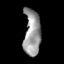
Tissue: skin
Cell type: T cells
Senescence score: 0.8583
Nuclear area (px): 756
Mean DAPI intensity: 151.642